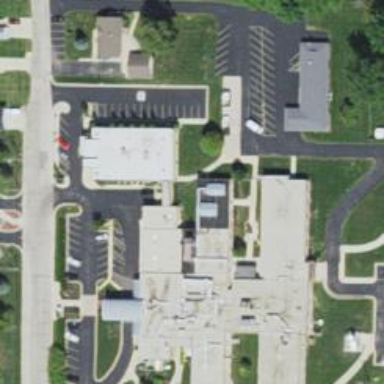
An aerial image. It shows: Hospital providing healthcare services.